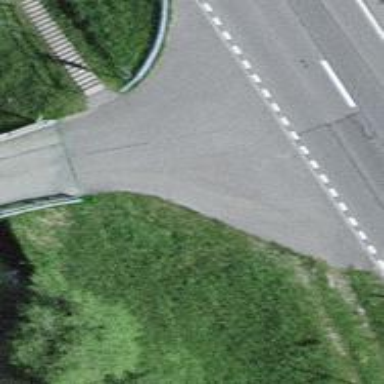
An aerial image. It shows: Set of steps on the road.